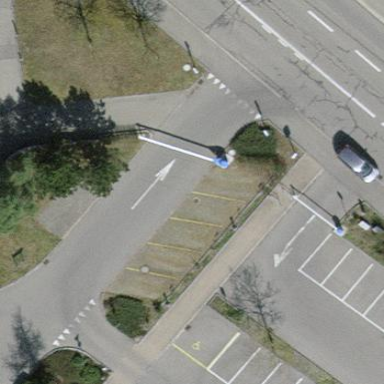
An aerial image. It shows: Parking area with surface.